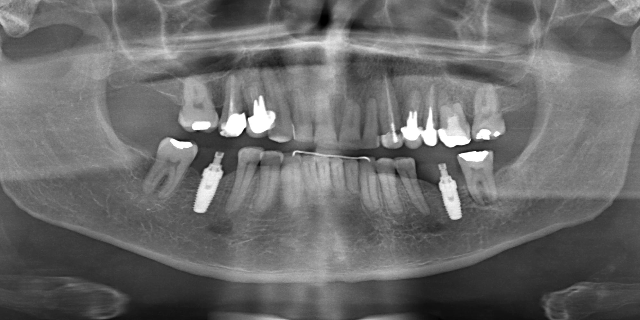
adult